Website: bh-photo
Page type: address-validator
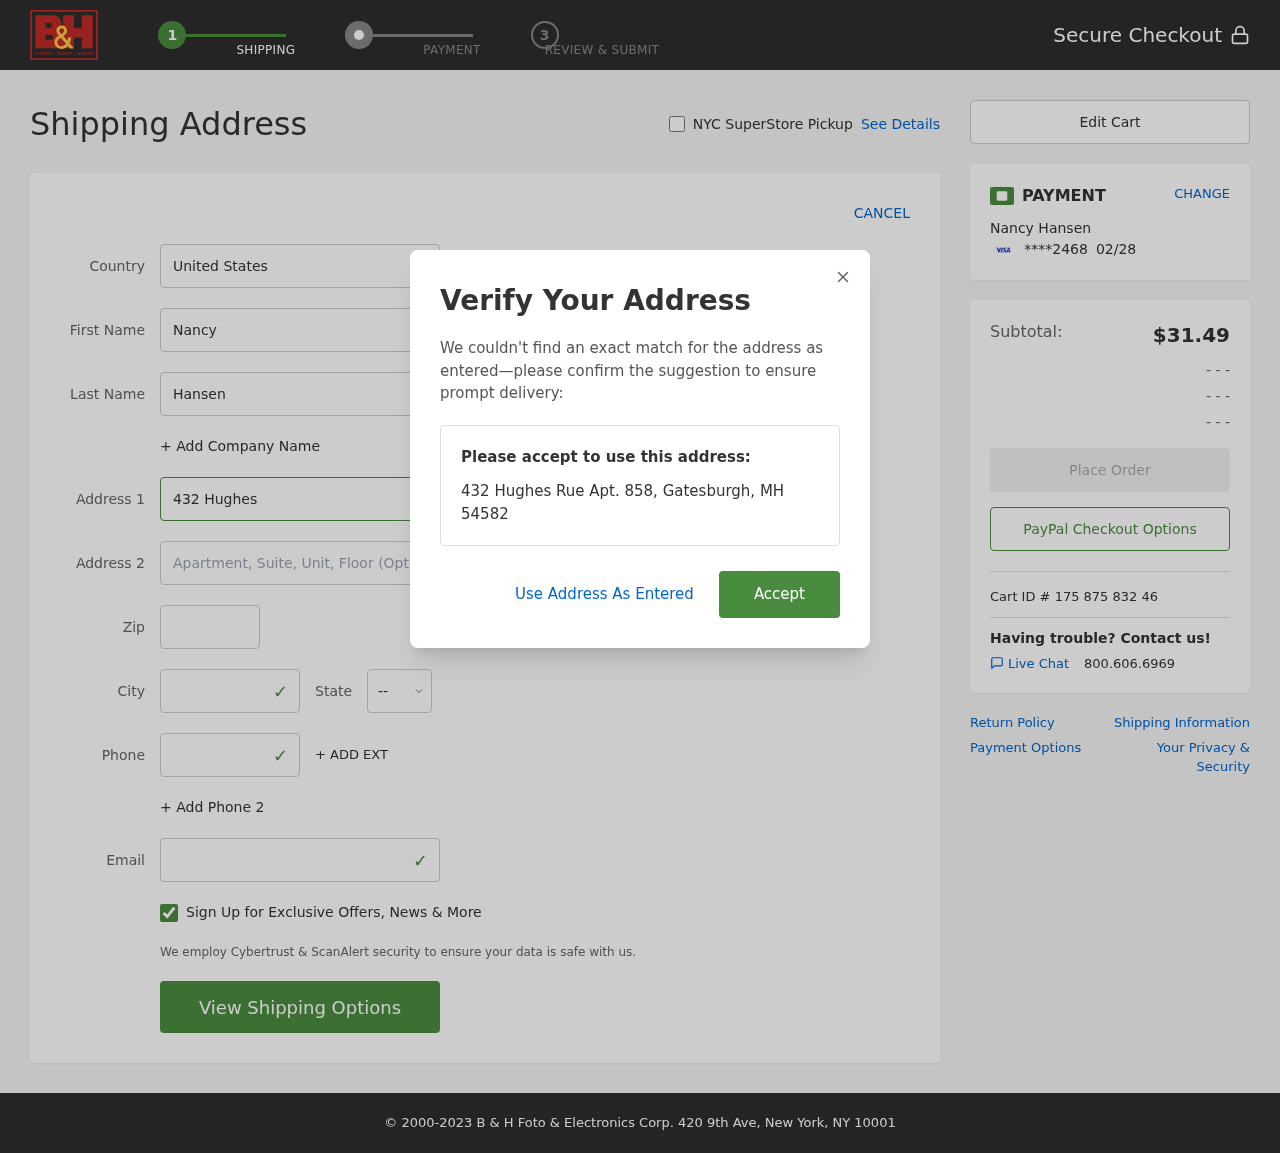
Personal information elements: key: PII_CARD_EXPIRY
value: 02/28
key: PII_CARD_LAST4
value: ****2468
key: PII_CITY
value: Gatesburgh
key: PII_COUNTRY
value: United States
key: PII_EMAIL
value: nhansen@hotmail.com
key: PII_FIRSTNAME
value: Nancy
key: PII_FULLNAME
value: Nancy Hansen
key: PII_LASTNAME
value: Hansen
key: PII_PHONE
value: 5705213396
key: PII_POSTCODE
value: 54582
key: PII_STATE_ABBR
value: MH
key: PII_STREET
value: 432 Hughes Rue Apt. 858
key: PII_STREET2
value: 714 Rosario Knolls Suite 317
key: PII_CITY_STATE_ZIP
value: Gatesburgh, MH 54582
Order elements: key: ORDER_SUBTOTAL
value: $31.49
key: ORDER_ID
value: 175 875 832 46